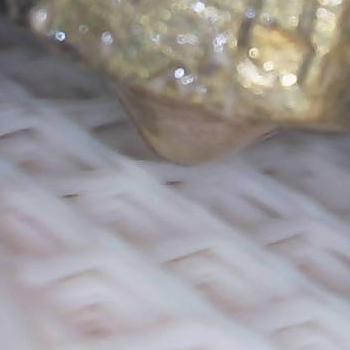
Flow rate: 35%